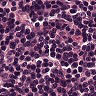
Metastatic tissue present: no